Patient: sex F, age 76
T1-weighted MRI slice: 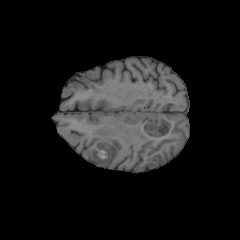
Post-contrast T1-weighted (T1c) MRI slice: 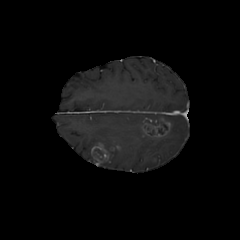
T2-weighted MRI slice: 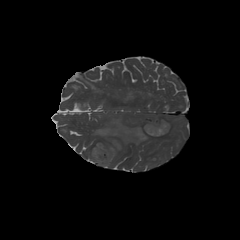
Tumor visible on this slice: yes
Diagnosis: Glioblastoma, IDH-wildtype
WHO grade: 4